Interaction volume radius: 5 \u00c5
Interaction volume height: 30 \u00c5
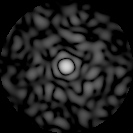
Disorder parameter: 0.8628